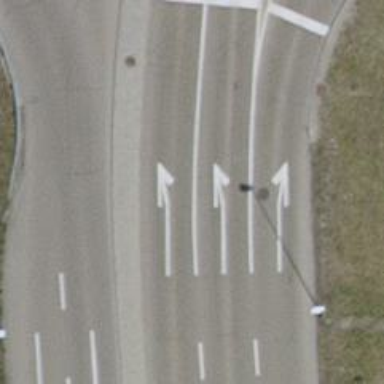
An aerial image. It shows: Secondary road with asphalt surface.